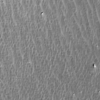
Label: not_dusty